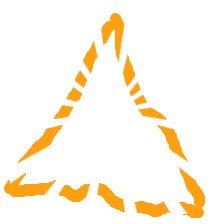
Shape: triangle